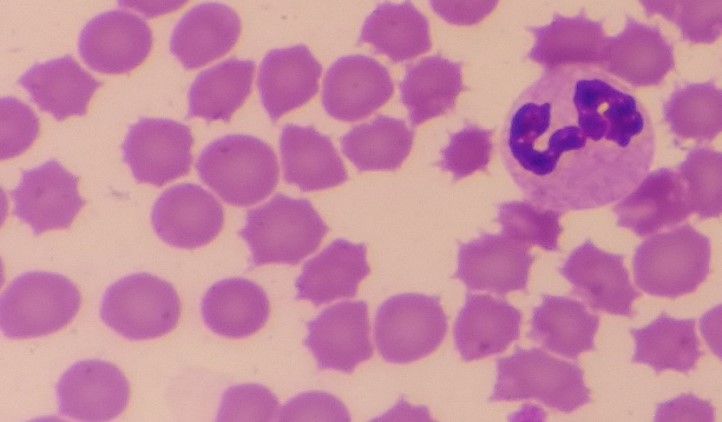
White blood cell type: Neutrophil